Current action and preconditions to check: path_clear

Your task: For each precondition in the list above, predict whether it will hold at this action.

Consider the current scene as observed from the mobile robot's camera, and analyze the predicted future states of all dynamic agents (e.g., people, animals, vehicles, or any moving entities) within the NEXT SECOND.

IMPORTANT: Only answer "very likely" if you are absolutely certain—based on strong, clear evidence—that a dynamic agent will violate the precondition in the predicted future state. Do NOT answer "very likely" for unlikely, ambiguous, or low-probability risks.

Ask yourself for each precondition: Is there a high probability, with clear and convincing evidence, that the predicted future states of any dynamic agent will interfere with the predicted future state of the currently executing action within the NEXT SECOND, causing that precondition to fail?

Assess the risk level based on these predictions. Use "likely" or "very likely" if motions create a clear risk of interference.

Use "neutral" or "improbable" if agents are nearby but their predicted paths are clearly diverging or non-conflicting.

Failure Risk Categories: "very improbable", "improbable", "neutral", "likely", "very likely"

Answer Format: Output ONLY the probability_of_failure value from these categories: "very improbable", "improbable", "neutral", "likely", "very likely"

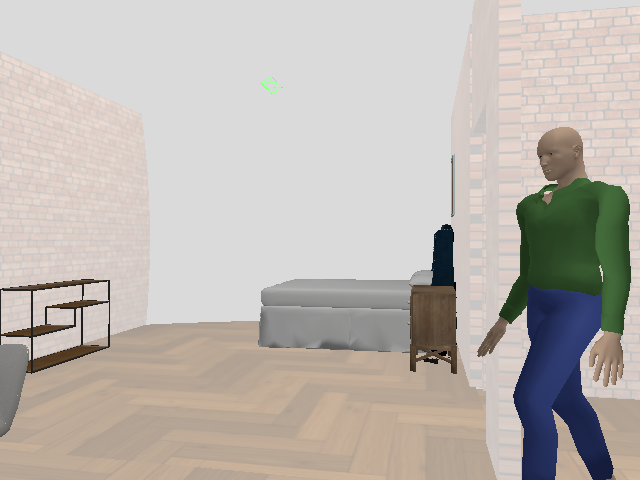

Answer: likely